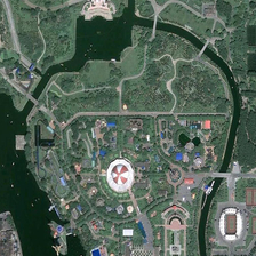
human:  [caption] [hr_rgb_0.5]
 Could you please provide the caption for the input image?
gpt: Many green trees and rivers around the park island.

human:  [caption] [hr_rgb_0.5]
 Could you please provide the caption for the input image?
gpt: many green trees and a river around an island in a park.

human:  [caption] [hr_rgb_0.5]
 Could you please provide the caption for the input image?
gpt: There are many green trees and rivers.

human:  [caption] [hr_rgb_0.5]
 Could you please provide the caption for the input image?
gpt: There are many green trees and a river around an island in the park.

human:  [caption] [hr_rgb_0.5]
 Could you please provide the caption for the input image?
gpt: Many green trees and a river To the REDOR of an island in a park.